Interaction volume radius: 10 \u00c5
Interaction volume height: 20 \u00c5
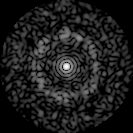
Disorder parameter: 0.7961